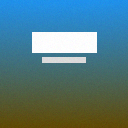
Screen state: on